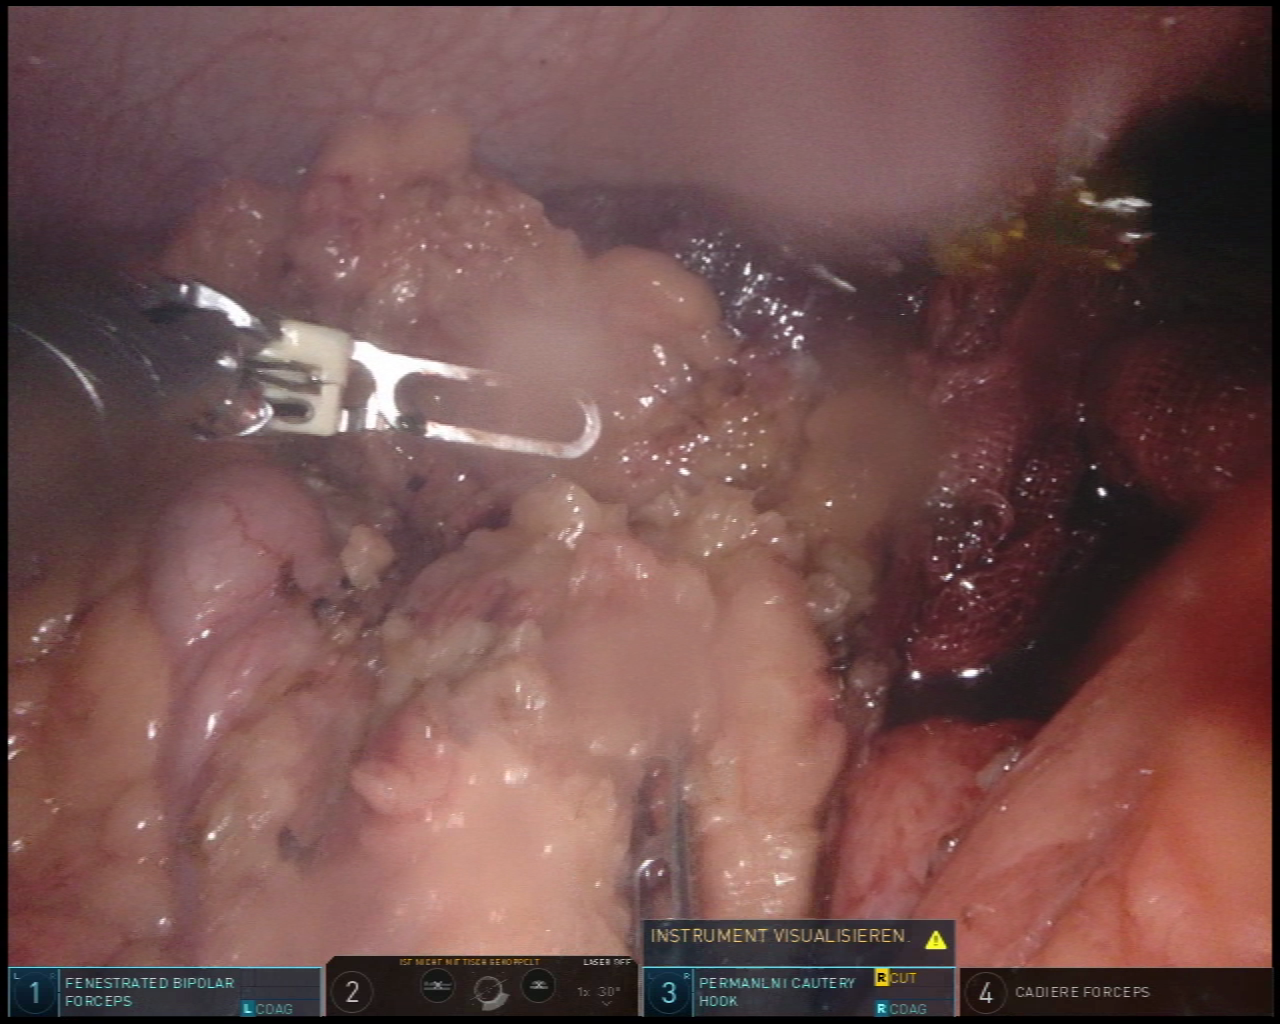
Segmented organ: spleen
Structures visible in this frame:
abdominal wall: yes
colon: yes
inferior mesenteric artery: no
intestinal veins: no
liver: no
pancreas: no
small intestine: no
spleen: yes
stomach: no
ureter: no
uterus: no
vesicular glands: no